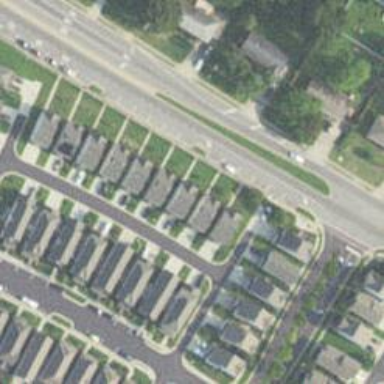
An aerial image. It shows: Alley classified as service road.